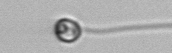
Label: flagellate